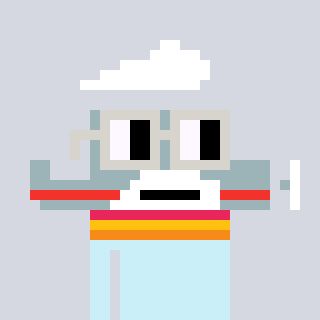
a pixel art character with square light gray glasses, a plane-shaped head and a cold-colored body on a cool background